Question: I am using Vector to add elements in a table in a blackberry project. The font does not seem to change programmatically. I have tested it in different screen blackberry phones. In BOLD & CURVE it seems fine, but in large screen phones like 9810 torch, 9790 BOLD, it takes some default font which is very big. Even if I change the font of the phone through setup, it changes the font of LabelFields and TextFields but applying FontFamily font does not reflect on Vector elements.
I am attaching the screenshots from 9800 & 9810...In 9800 it appears fine, in 9810, it looks big

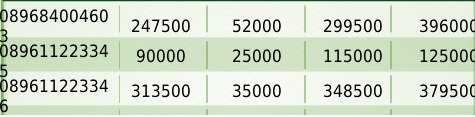
Answer: This issue was solved by making changes in RegionStyles. Initially we had given Font parameter as null. After changing it to appFont1 instead of null, the app font stopped overriding and works fine now.
'''
RegionStyles style = new RegionStyles(BorderFactory.createSimpleBorder(new XYEdges(5,0,0,0), Border.STYLE_TRANSPARENT), appFont1, null,null, RegionStyles.ALIGN_LEFT, RegionStyles.ALIGN_MIDDLE);
'''